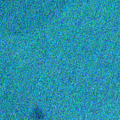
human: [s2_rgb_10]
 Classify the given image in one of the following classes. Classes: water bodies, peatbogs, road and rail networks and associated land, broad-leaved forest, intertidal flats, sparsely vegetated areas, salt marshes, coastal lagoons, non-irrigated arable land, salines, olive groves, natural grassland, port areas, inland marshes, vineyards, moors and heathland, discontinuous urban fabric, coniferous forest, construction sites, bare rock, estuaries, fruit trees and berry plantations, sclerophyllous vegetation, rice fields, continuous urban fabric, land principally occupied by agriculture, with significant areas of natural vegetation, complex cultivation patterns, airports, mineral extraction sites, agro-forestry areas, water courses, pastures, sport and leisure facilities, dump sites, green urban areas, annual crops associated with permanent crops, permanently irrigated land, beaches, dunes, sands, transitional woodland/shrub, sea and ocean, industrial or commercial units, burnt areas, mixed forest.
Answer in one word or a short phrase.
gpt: sea and ocean